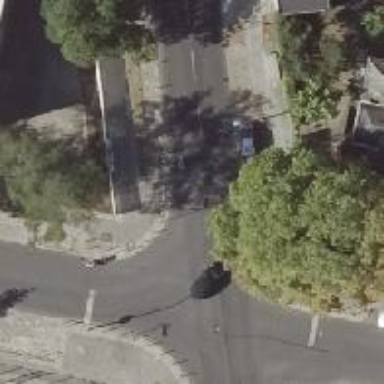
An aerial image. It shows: Unmarked road crossing.